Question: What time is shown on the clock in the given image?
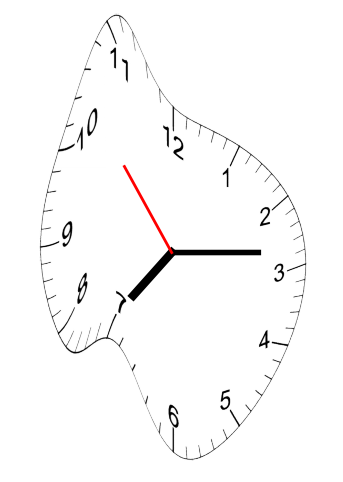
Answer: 07:13:53